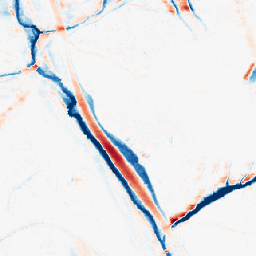
Category: morphological
Decomposition family: morphological_ellipse
Decomposition parameters: operation: average
width: 10
height: 20
Upsampling method: area
Upsampling parameters: scale: 4
Upsampling scale: 4